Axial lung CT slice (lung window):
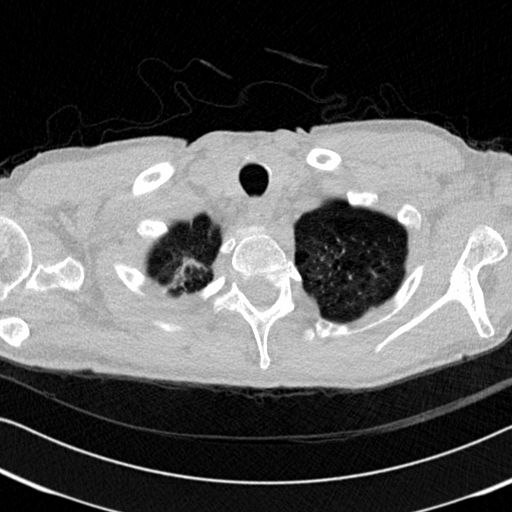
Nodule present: no